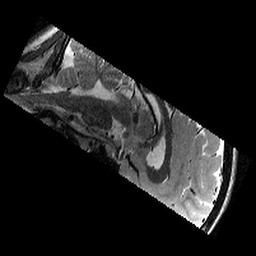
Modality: T2w
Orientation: sagittal
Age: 12
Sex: female
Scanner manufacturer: siemens
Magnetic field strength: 3 T
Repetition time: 9.23 s
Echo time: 0.067 s